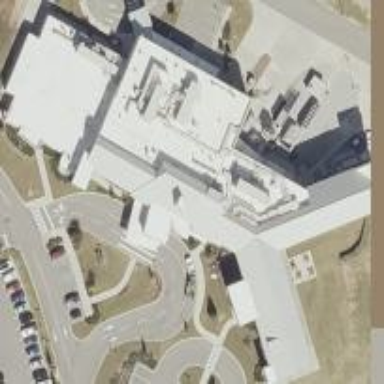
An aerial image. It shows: Hospital building with healthcare amenities.